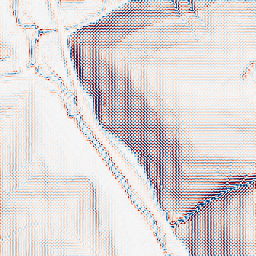
Category: wavelet
Decomposition family: wavelet_dwt
Decomposition parameters: wavelet: haar
level: 2
Upsampling method: bspline
Upsampling parameters: scale: 2
Upsampling scale: 2